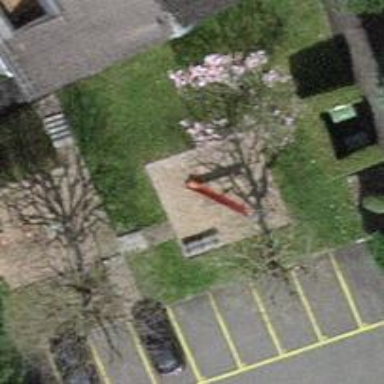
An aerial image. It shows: Playground with slide.